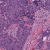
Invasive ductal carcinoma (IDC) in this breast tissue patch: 1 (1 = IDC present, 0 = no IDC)